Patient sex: M
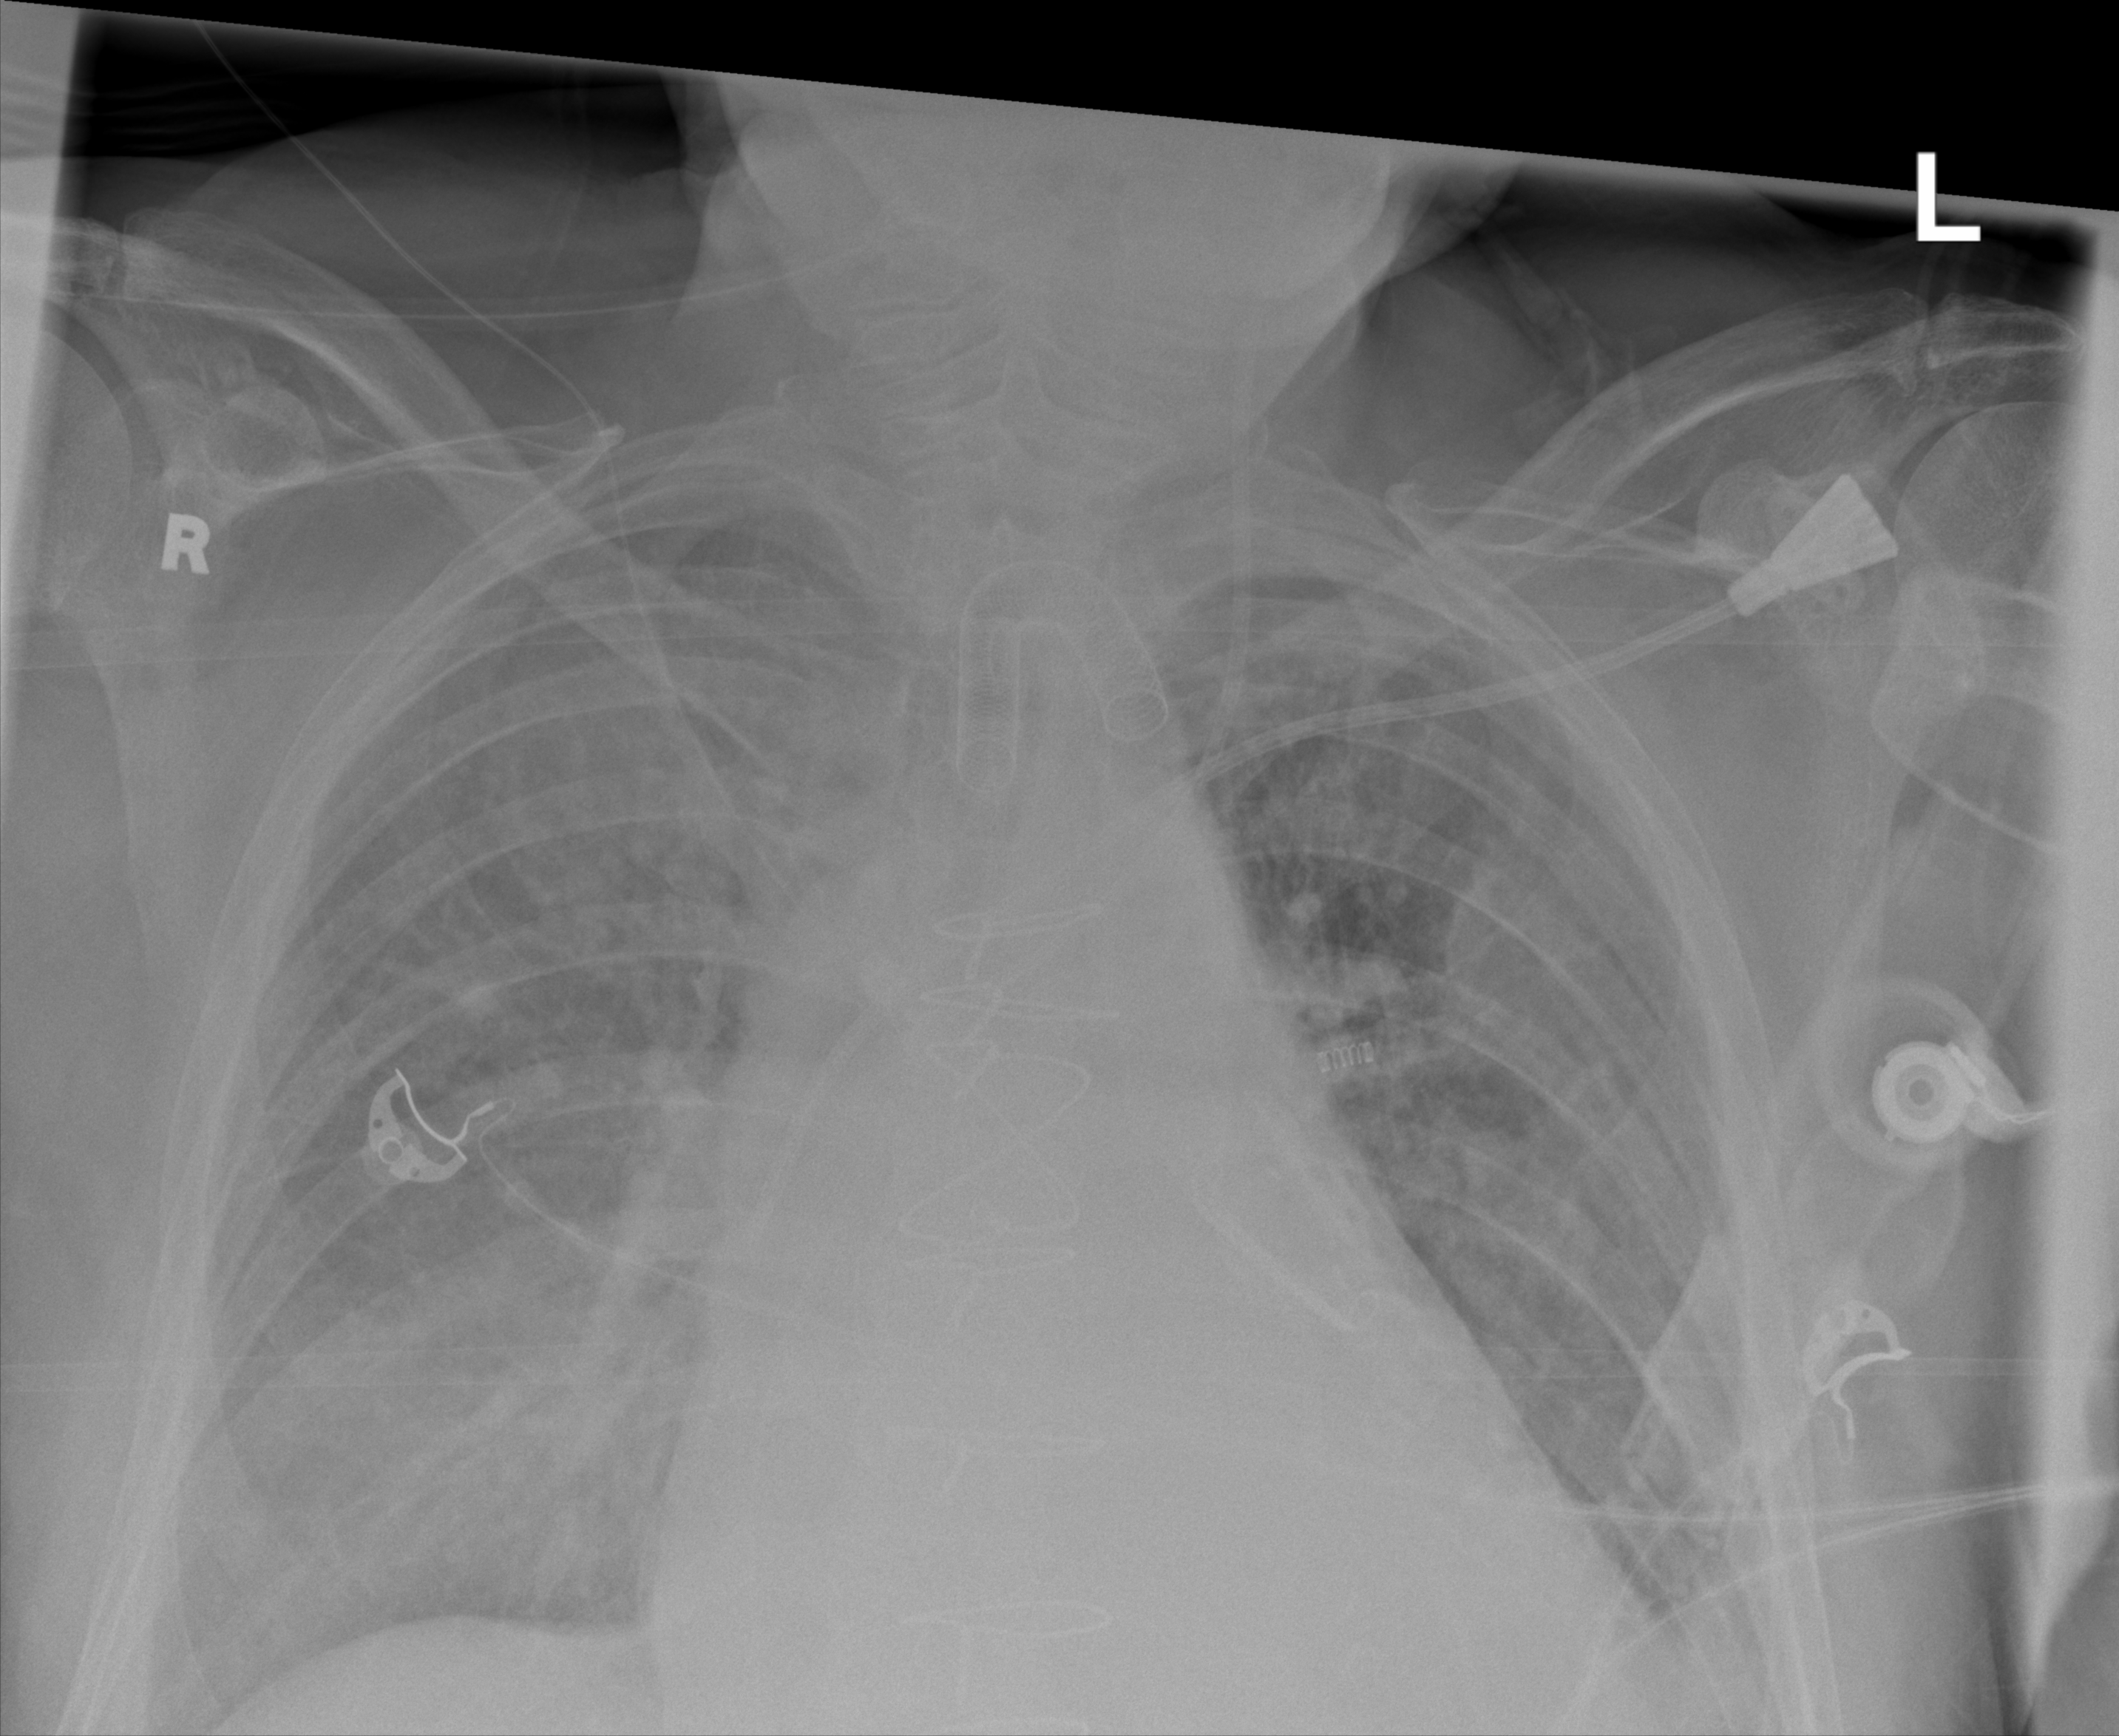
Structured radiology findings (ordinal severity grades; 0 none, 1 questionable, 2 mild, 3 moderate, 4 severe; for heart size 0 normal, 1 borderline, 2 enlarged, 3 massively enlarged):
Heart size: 2
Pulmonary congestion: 3
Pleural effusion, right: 0
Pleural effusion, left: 0
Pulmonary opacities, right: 1
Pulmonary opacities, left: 1
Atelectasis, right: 0
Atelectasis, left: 0